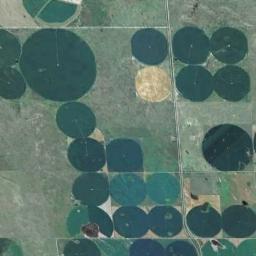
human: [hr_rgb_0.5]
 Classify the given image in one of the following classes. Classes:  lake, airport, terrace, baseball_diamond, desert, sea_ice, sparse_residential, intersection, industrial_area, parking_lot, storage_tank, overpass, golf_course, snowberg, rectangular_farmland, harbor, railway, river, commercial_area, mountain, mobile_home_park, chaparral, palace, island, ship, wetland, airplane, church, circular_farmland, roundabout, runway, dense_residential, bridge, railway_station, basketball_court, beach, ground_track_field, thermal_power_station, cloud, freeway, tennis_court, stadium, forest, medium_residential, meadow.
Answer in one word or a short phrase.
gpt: circular_farmland